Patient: sex M, age 64
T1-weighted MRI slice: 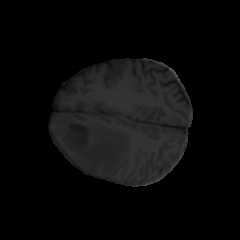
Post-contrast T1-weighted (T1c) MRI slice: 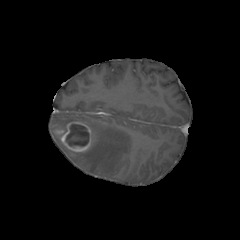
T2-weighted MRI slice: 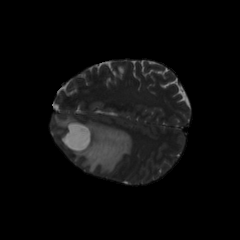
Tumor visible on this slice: yes
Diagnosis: Astrocytoma, IDH-mutant
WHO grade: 3